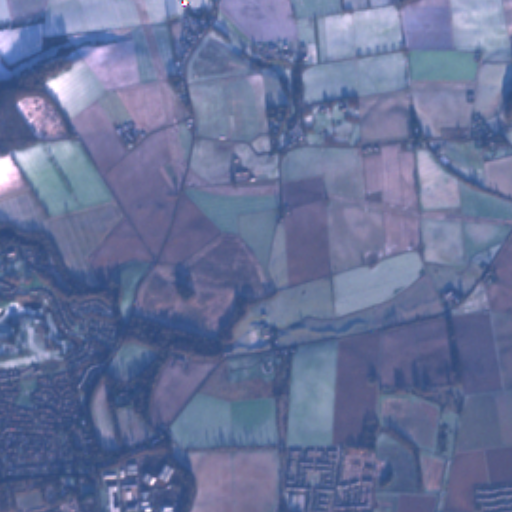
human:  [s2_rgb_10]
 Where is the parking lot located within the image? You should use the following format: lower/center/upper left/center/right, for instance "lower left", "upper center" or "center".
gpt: The parking lot is located in the lower left of the image.
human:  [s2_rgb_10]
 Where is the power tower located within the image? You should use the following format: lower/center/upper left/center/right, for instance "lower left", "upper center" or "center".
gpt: There is no power tower in the image.